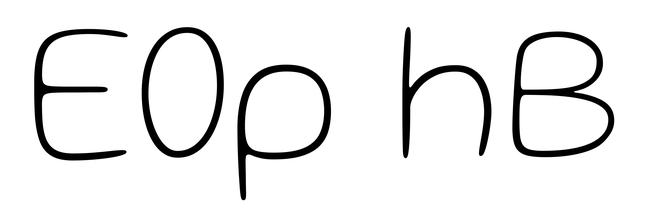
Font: Gluten_Thin